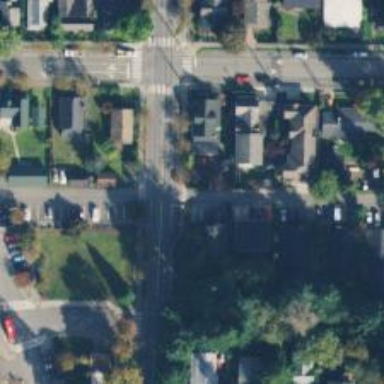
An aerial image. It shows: Unmarked road crossing.